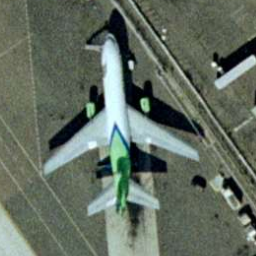
Label: airplane